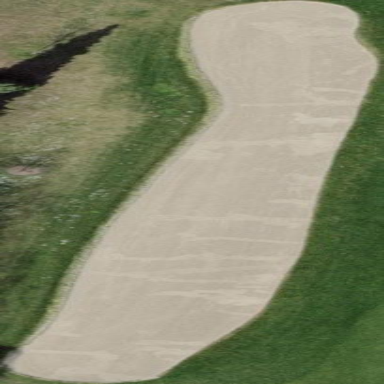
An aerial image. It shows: Sandy area is golf bunker.